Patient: sex F, age 71
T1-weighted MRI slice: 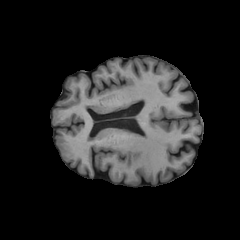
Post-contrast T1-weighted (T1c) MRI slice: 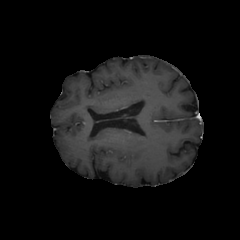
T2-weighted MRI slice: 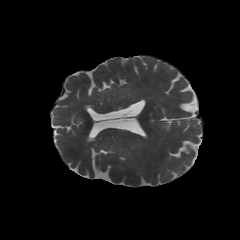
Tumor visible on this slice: no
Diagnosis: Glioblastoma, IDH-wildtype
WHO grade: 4